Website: home-depot
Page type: customer-info-address
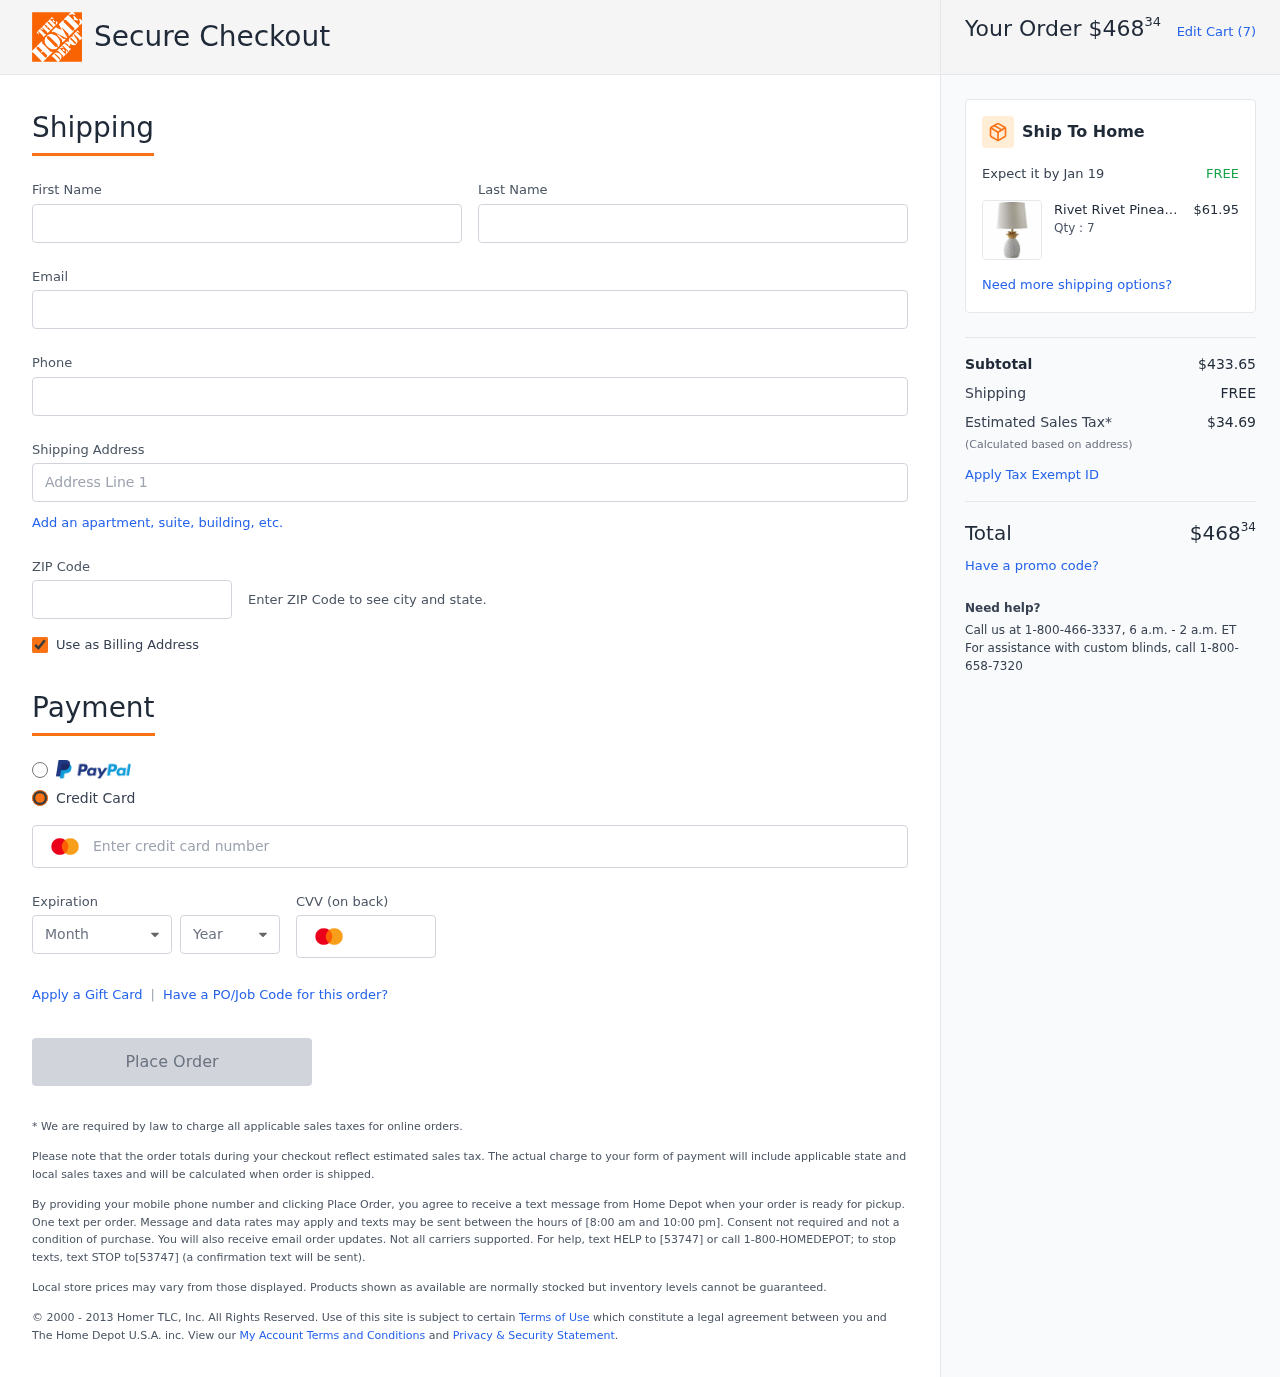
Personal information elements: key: PII_CARD_CVV
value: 141
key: PII_CARD_EXPIRY_MONTH
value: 05
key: PII_CARD_EXPIRY_YEAR
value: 26
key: PII_CARD_NUMBER
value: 2243 1997 8396 7824
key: PII_EMAIL
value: billy.johnson@gmail.com
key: PII_FIRSTNAME
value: Billy
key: PII_LASTNAME
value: Johnson
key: PII_PHONE
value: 6053610446
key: PII_POSTCODE
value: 30377
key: PII_STREET
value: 0175 Edward Stream
Product elements: key: PRODUCT1_BRAND
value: Rivet
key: PRODUCT1_NAME
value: Rivet Pineapple Ceramic Table Lamp, Modern, 18" H, White and Gold
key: PRODUCT1_PRICE
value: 61.95
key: PRODUCT1_QUANTITY
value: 7
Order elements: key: ORDER_TOTAL
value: $46834
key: ORDER_NUM_ITEMS
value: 7
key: ORDER_DELIVERY_DATE
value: Jan 19
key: ORDER_SUBTOTAL
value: $433.65
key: ORDER_SHIPPING_COST
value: FREE
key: ORDER_TAX
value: $34.69